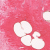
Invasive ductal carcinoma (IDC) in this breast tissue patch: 0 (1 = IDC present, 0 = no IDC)